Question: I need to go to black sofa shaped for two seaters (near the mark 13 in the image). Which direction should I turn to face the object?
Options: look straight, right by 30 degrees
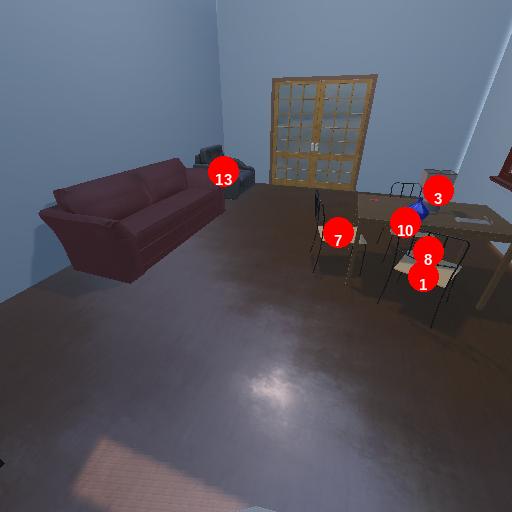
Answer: look straight